Question: In my database i have 2 tables.
Axle table:
'''
______________________________________
| axle_id | train_id | axle | distance |
|_________|__________|______|__________|
| 1 | 1 | 1 | 20 |
| 2 | 1 | 2 | 50 |
| 3 | 1 | 3 | 200 |
| 4 | 1 | 4 | 50 |
| 5 | 1 | 5 | 200 |
| 6 | 1 | 6 | 50 |
| 7 | 1 | 7 | 200 |
| 8 | 1 | 8 | 50 |
|_________|__________|______|__________|
'''
Bogie table:
'''
___________________________________________
| bogie_id | axle_id | train_id | bogie_nr |
|__________|_________|__________|__________|
| 1 | 1 | 1 | 1 |
| 2 | 2 | 1 | 1 |
| 3 | 3 | 1 | 2 |
| 4 | 4 | 1 | 2 |
| 5 | 5 | 1 | 3 |
| 6 | 6 | 1 | 3 |
| 7 | 7 | 1 | 4 |
| 8 | 8 | 1 | 4 |
|__________|_________|__________|__________|
'''
Now i want to show these results on my page in a table like this:
'''
_____________________
| bogie_nr | axle |
|__________|_________|
| 1 | 1 |
| 1 | 2 |
| 2 | 3 |
| 2 | 4 |
| 3 | 5 |
| 3 | 6 |
| 4 | 7 |
| 4 | 8 |
|__________|_________|
'''
I tryed doing this with this code:
'''
<table id="end_result_axle_bogies">
<tr>
<th>Train Axles</th>
<th>Train Bogies</th>
</tr>
<!--Show the end result!-->
<?php
$show_end_table = $database->axles($_GET['train_id']);
$show_end_table2 = $database->bogies($_GET['train_id']);
foreach($show_end_table as $end_axle_table){
echo "<tr>" . "<td>" . $end_axle_table['axle'] . "</td>";
}
foreach($show_end_table2 as $end_axle_table2){
echo "<td>" . $end_axle_table2['bogie_nr'] . "</td>" . "</tr>";
}
?>
</table>
'''
The output works (Shows me the correct information). But the table does not work well. It shows me this result:

(Made the text green to see if the div is working. wich does).
Does anybody know how to make the table work correctly?
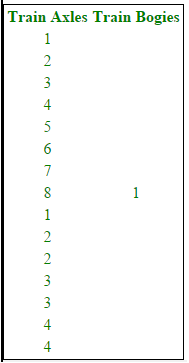
Answer: Try this:
'''
<?php
$show_end_table = $database->axles($_GET['train_id']);
$show_end_table2 = $database->bogies($_GET['train_id']);
$table2 = "";
foreach($show_end_table2 as $end_axle_table2){
$table2[] = $end_axle_table2['bogie_nr'];
}
foreach($show_end_table as $key => $end_axle_table){
echo "<tr>";
echo "<td>" . $end_axle_table['axle'] . "</td>";
echo "<td>" . $table2[$key] . "</td>";
echo "</tr>";
}
?>
'''
Change the foreach. Like you do now, it's '<tr><td>1</td><tr><td>2</td>'... Echo all in one foreach is the better way.